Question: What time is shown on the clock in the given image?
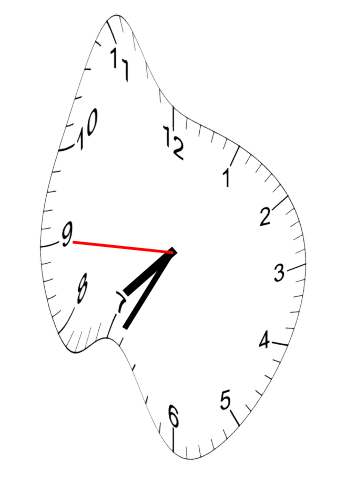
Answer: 07:34:45